Brain MRI, modality: ceT1
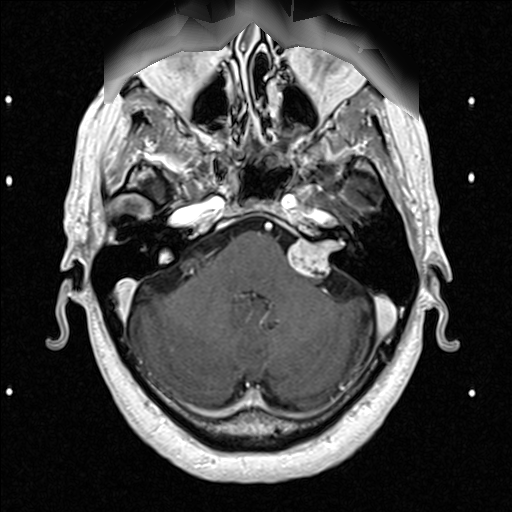